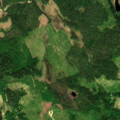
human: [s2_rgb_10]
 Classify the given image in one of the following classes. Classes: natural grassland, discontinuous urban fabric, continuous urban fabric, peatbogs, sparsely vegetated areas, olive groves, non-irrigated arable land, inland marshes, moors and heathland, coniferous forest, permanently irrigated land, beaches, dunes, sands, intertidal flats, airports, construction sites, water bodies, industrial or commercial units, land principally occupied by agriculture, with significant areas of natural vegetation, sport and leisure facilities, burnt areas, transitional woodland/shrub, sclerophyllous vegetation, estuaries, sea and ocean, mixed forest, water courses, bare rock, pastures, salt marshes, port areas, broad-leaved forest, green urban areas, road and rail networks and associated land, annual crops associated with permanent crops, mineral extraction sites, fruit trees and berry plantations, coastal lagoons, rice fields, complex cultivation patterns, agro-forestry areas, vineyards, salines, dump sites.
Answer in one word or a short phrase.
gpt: broad-leaved forest, coniferous forest, mixed forest